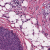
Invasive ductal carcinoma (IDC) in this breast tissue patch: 0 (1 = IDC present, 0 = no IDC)